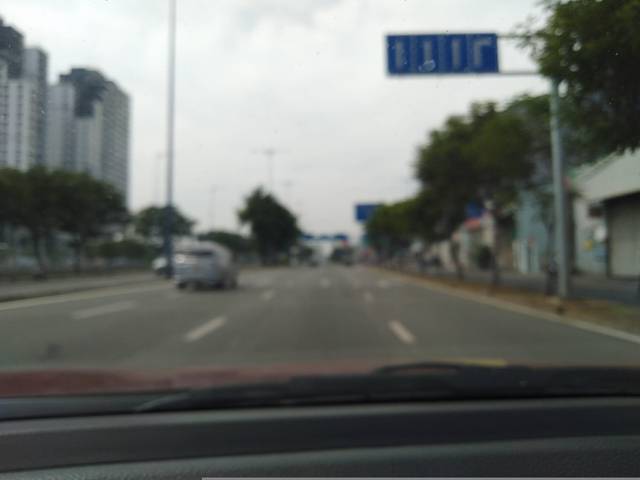
Region: Vietnam
Coordinates: 10.742, 106.647